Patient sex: M
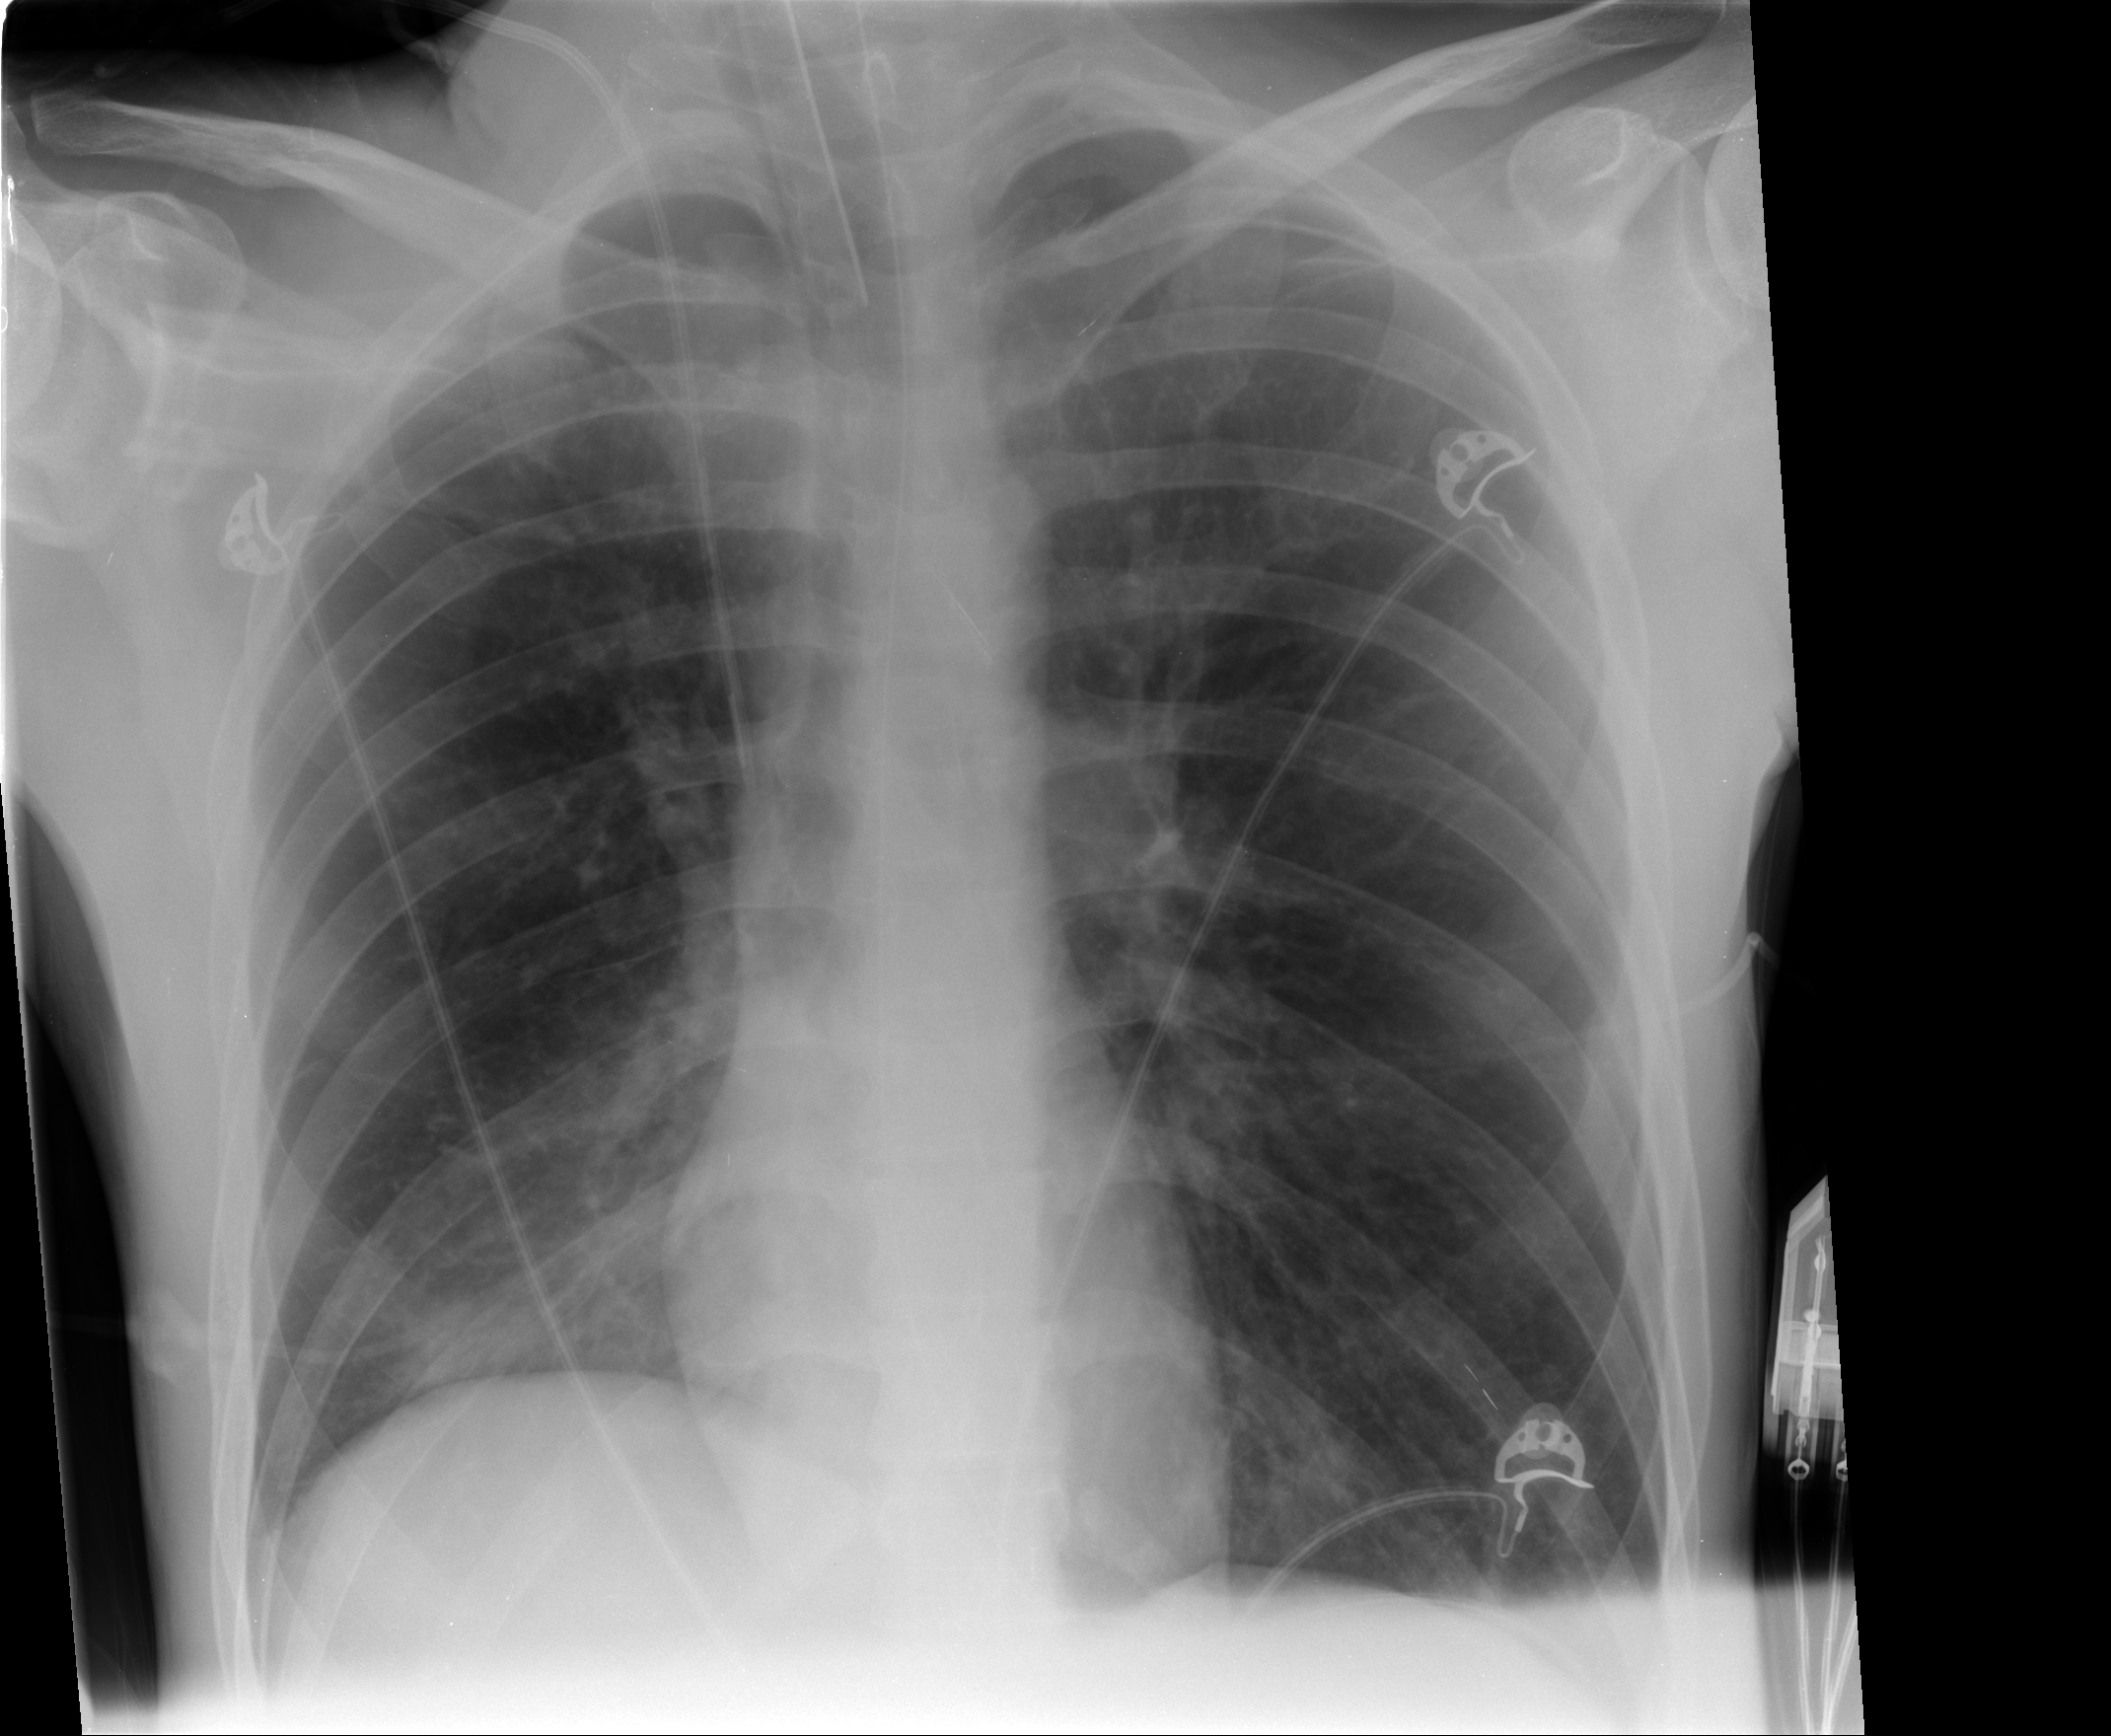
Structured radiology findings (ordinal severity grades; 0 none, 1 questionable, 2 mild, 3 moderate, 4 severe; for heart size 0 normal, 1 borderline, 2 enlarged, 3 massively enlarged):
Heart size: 0
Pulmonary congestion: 0
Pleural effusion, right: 2
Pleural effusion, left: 0
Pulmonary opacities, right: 3
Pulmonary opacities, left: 0
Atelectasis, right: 2
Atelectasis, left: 0